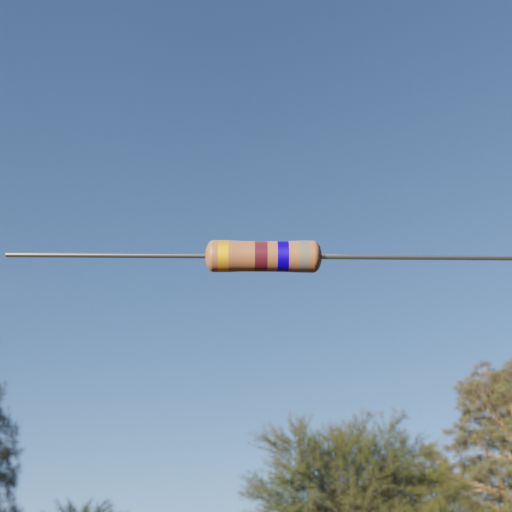
Resistor colour bands (in order): gold, brown, blue, gray